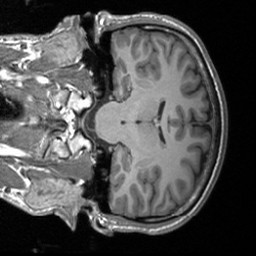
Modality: T1w
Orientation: coronal
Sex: male
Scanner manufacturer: siemens
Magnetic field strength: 3 T
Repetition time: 1.9 s
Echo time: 0.00226 s